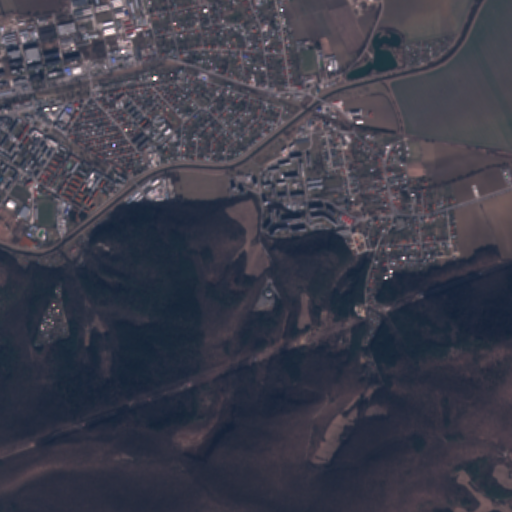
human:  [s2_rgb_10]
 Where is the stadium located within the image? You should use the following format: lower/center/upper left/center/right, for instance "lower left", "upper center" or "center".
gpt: The stadium is located in the center left of the image.
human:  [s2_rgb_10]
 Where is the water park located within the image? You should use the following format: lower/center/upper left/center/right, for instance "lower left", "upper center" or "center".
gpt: The water park is located in the center left of the image.
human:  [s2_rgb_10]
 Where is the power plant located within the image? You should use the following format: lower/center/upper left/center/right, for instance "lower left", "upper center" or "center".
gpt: There is no power plant in the image.